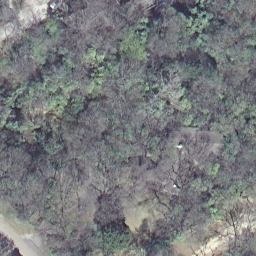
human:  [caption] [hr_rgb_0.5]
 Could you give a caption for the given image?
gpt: This is a dense forest with green and grey plants .

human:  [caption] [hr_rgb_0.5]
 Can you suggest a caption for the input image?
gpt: A dense forest with green and grey plants .

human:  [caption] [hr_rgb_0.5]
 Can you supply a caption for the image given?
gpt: Lots of green and grey trees in the forest .

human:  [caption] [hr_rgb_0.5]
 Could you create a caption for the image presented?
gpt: A dense forest with thick plants .

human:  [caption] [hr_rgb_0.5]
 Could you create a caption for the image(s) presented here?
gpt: The forest is made up with green and grey plants .